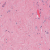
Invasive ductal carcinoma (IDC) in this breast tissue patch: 1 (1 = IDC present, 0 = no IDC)